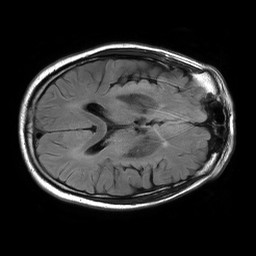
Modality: FLAIR
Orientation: axial
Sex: male
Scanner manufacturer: philips
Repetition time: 11 s
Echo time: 0.125 s